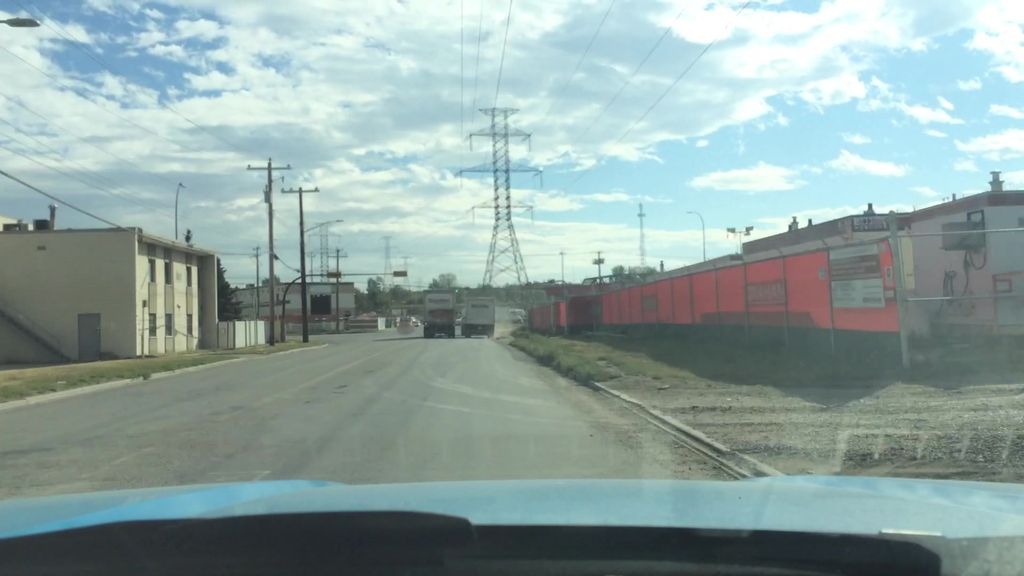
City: calgary